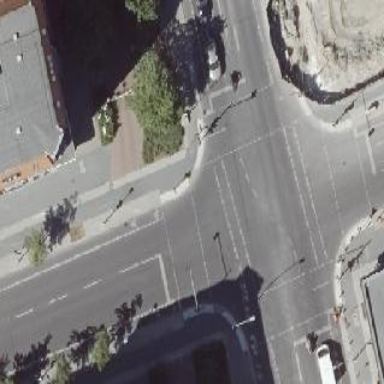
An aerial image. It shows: Asphalt road with junction.